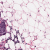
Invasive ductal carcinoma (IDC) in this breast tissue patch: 0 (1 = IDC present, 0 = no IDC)